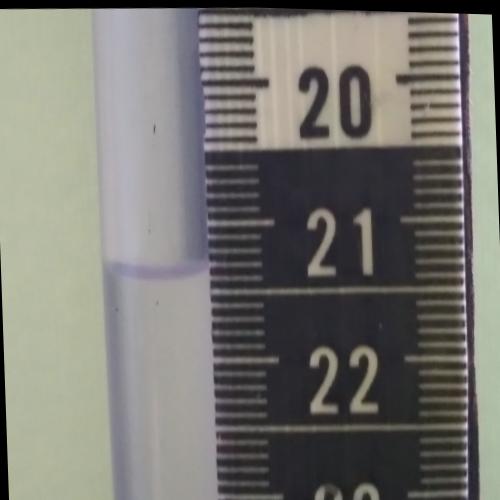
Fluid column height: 21.4 cm